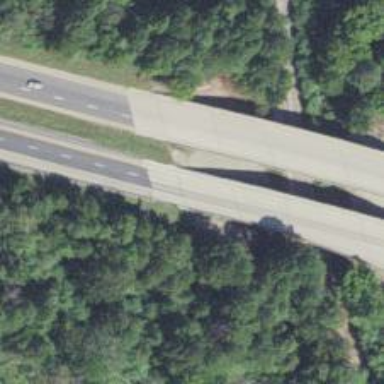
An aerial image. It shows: Beam bridge on motorway.